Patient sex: M
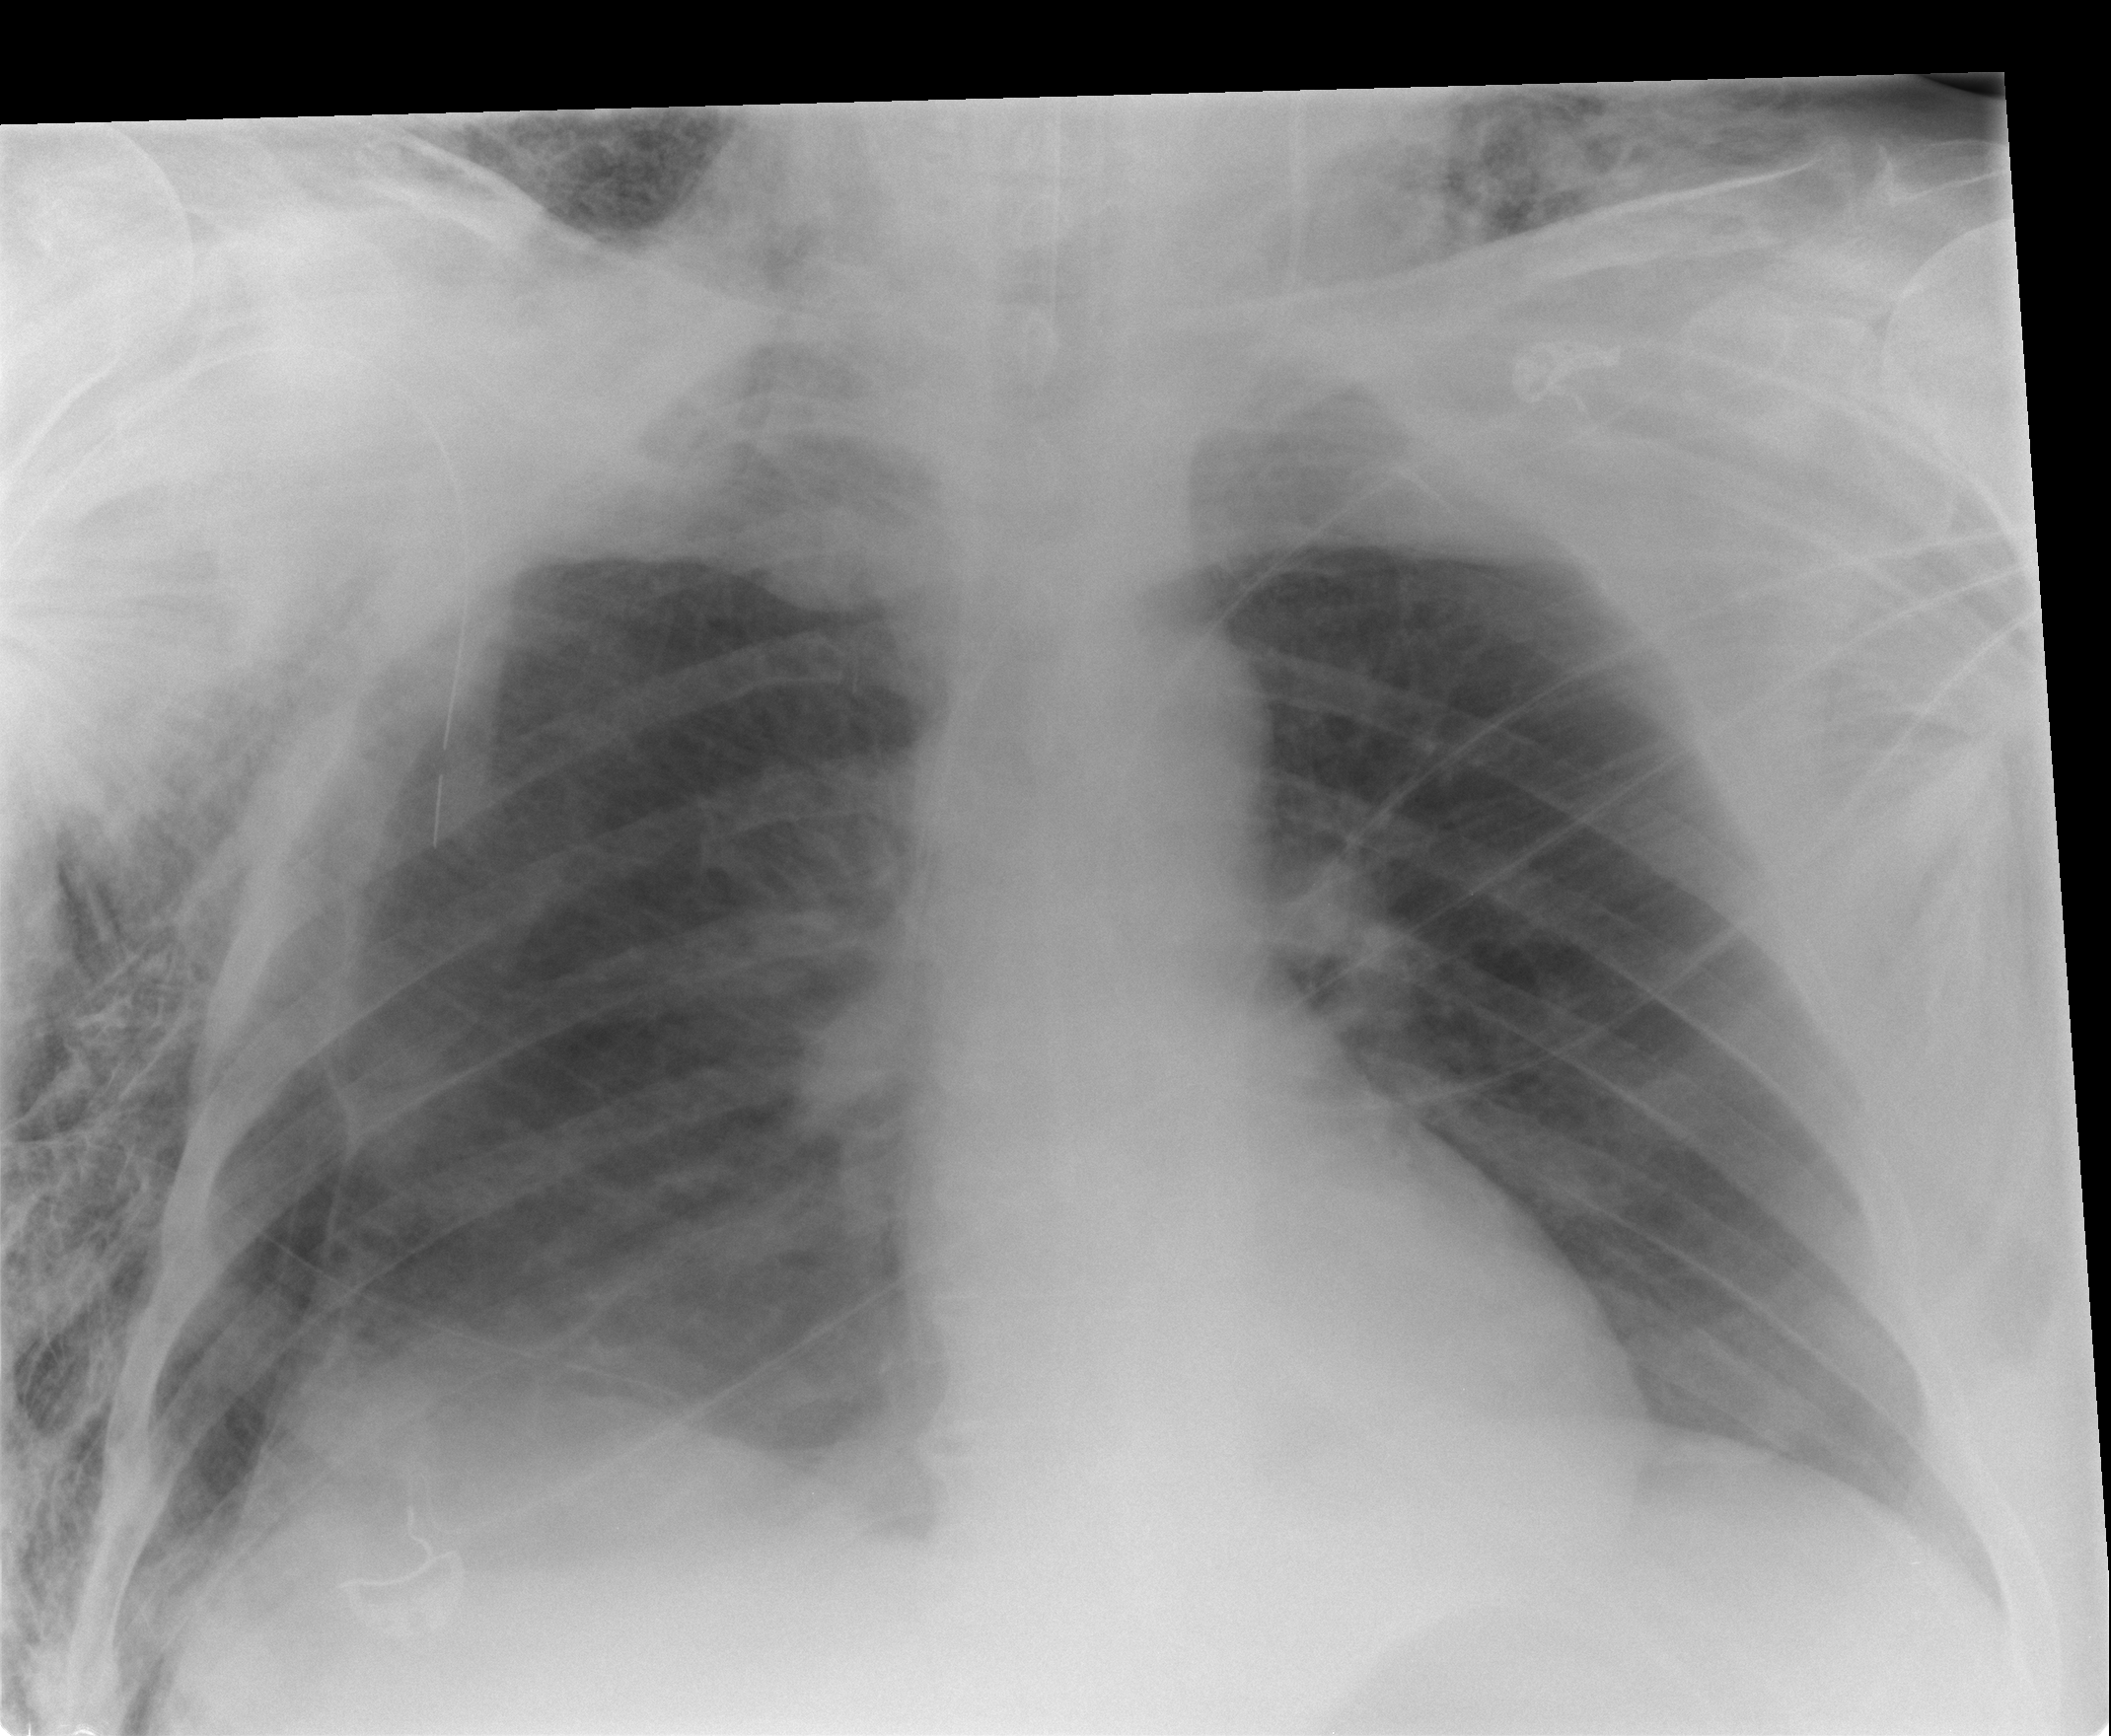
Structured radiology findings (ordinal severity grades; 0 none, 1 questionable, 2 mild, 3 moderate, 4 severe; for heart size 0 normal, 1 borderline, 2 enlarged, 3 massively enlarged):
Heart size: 0
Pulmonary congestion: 0
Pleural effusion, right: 0
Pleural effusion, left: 0
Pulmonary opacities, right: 0
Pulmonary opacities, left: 0
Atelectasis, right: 2
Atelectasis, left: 0